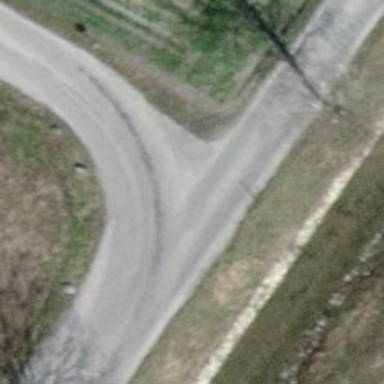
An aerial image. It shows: Unclassified paved road.